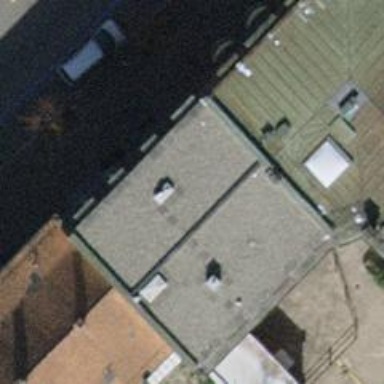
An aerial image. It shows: Cafe.